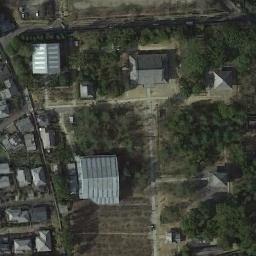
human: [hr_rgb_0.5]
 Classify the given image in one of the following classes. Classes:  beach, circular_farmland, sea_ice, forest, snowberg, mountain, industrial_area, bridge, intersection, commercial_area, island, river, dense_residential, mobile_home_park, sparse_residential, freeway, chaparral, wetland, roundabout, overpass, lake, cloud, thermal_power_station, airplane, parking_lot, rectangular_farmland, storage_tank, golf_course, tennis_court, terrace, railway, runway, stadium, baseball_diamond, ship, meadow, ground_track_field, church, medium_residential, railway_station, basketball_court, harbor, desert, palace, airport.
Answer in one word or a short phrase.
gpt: palace